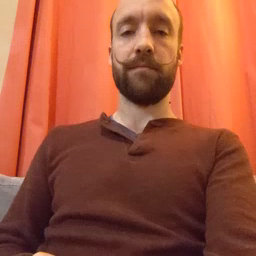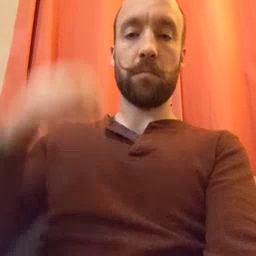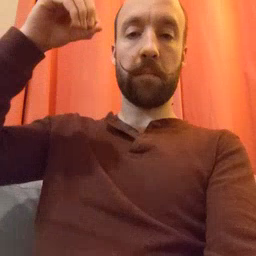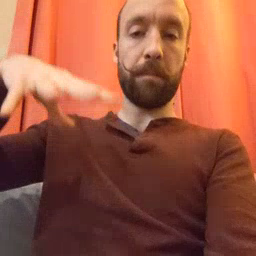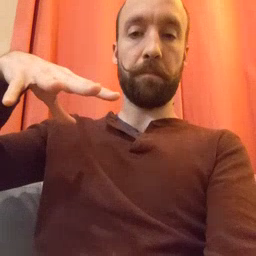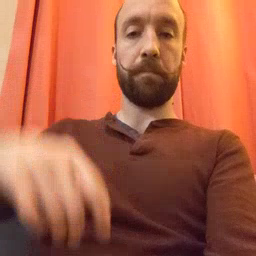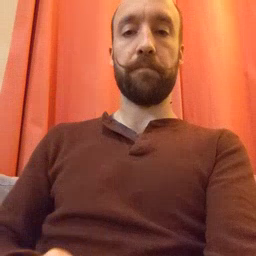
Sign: drop